Interaction volume radius: 5 \u00c5
Interaction volume height: 10 \u00c5
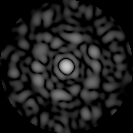
Disorder parameter: 0.8192